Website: walmart
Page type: customer-info-address
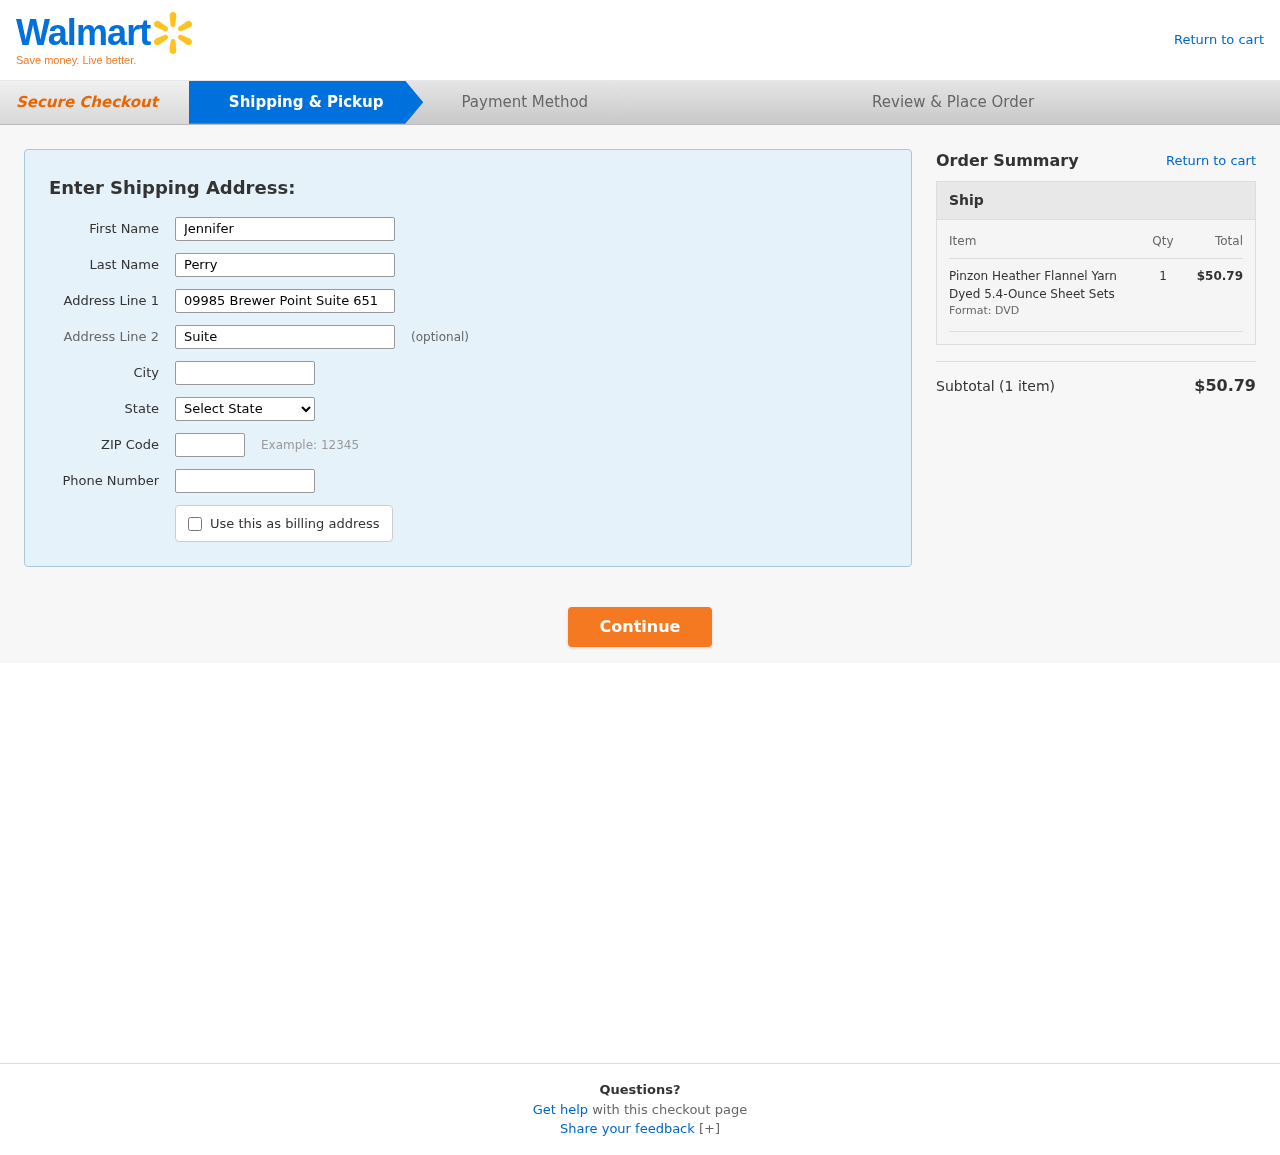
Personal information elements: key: PII_CITY
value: Port Jeremyhaven
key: PII_FIRSTNAME
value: Jennifer
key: PII_LASTNAME
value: Perry
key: PII_PHONE
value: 7699185804
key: PII_POSTCODE
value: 00521
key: PII_STATE
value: Montana
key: PII_STREET
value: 09985 Brewer Point Suite 651
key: PII_STREET2
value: Suite 923
Product elements: key: PRODUCT1_NAME
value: Pinzon Heather Flannel Yarn Dyed 5.4-Ounce Sheet Sets
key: PRODUCT1_QUANTITY
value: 1
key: PRODUCT1_LINE_TOTAL
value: $50.79
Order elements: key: ORDER_NUM_ITEMS
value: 1
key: ORDER_SUBTOTAL
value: $50.79